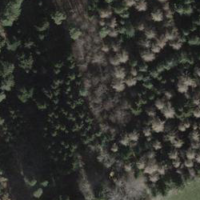
EUNIS habitat code: 43
Species observed at this site:
Aegopodium podagraria